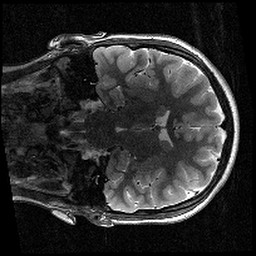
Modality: T2w
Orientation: coronal
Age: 10
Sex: female
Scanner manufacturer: siemens
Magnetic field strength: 3 T
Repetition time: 9.23 s
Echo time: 0.067 s